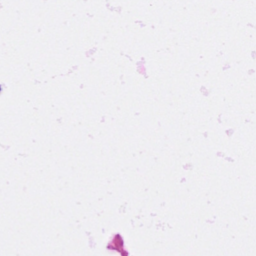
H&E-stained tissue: Breast